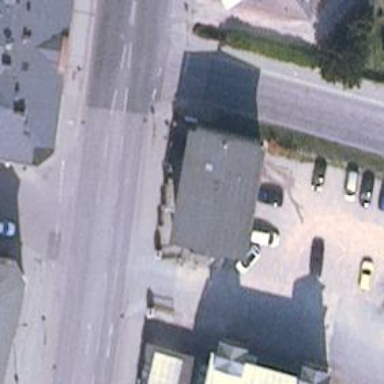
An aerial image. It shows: Car rental service.